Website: macys
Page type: gifting
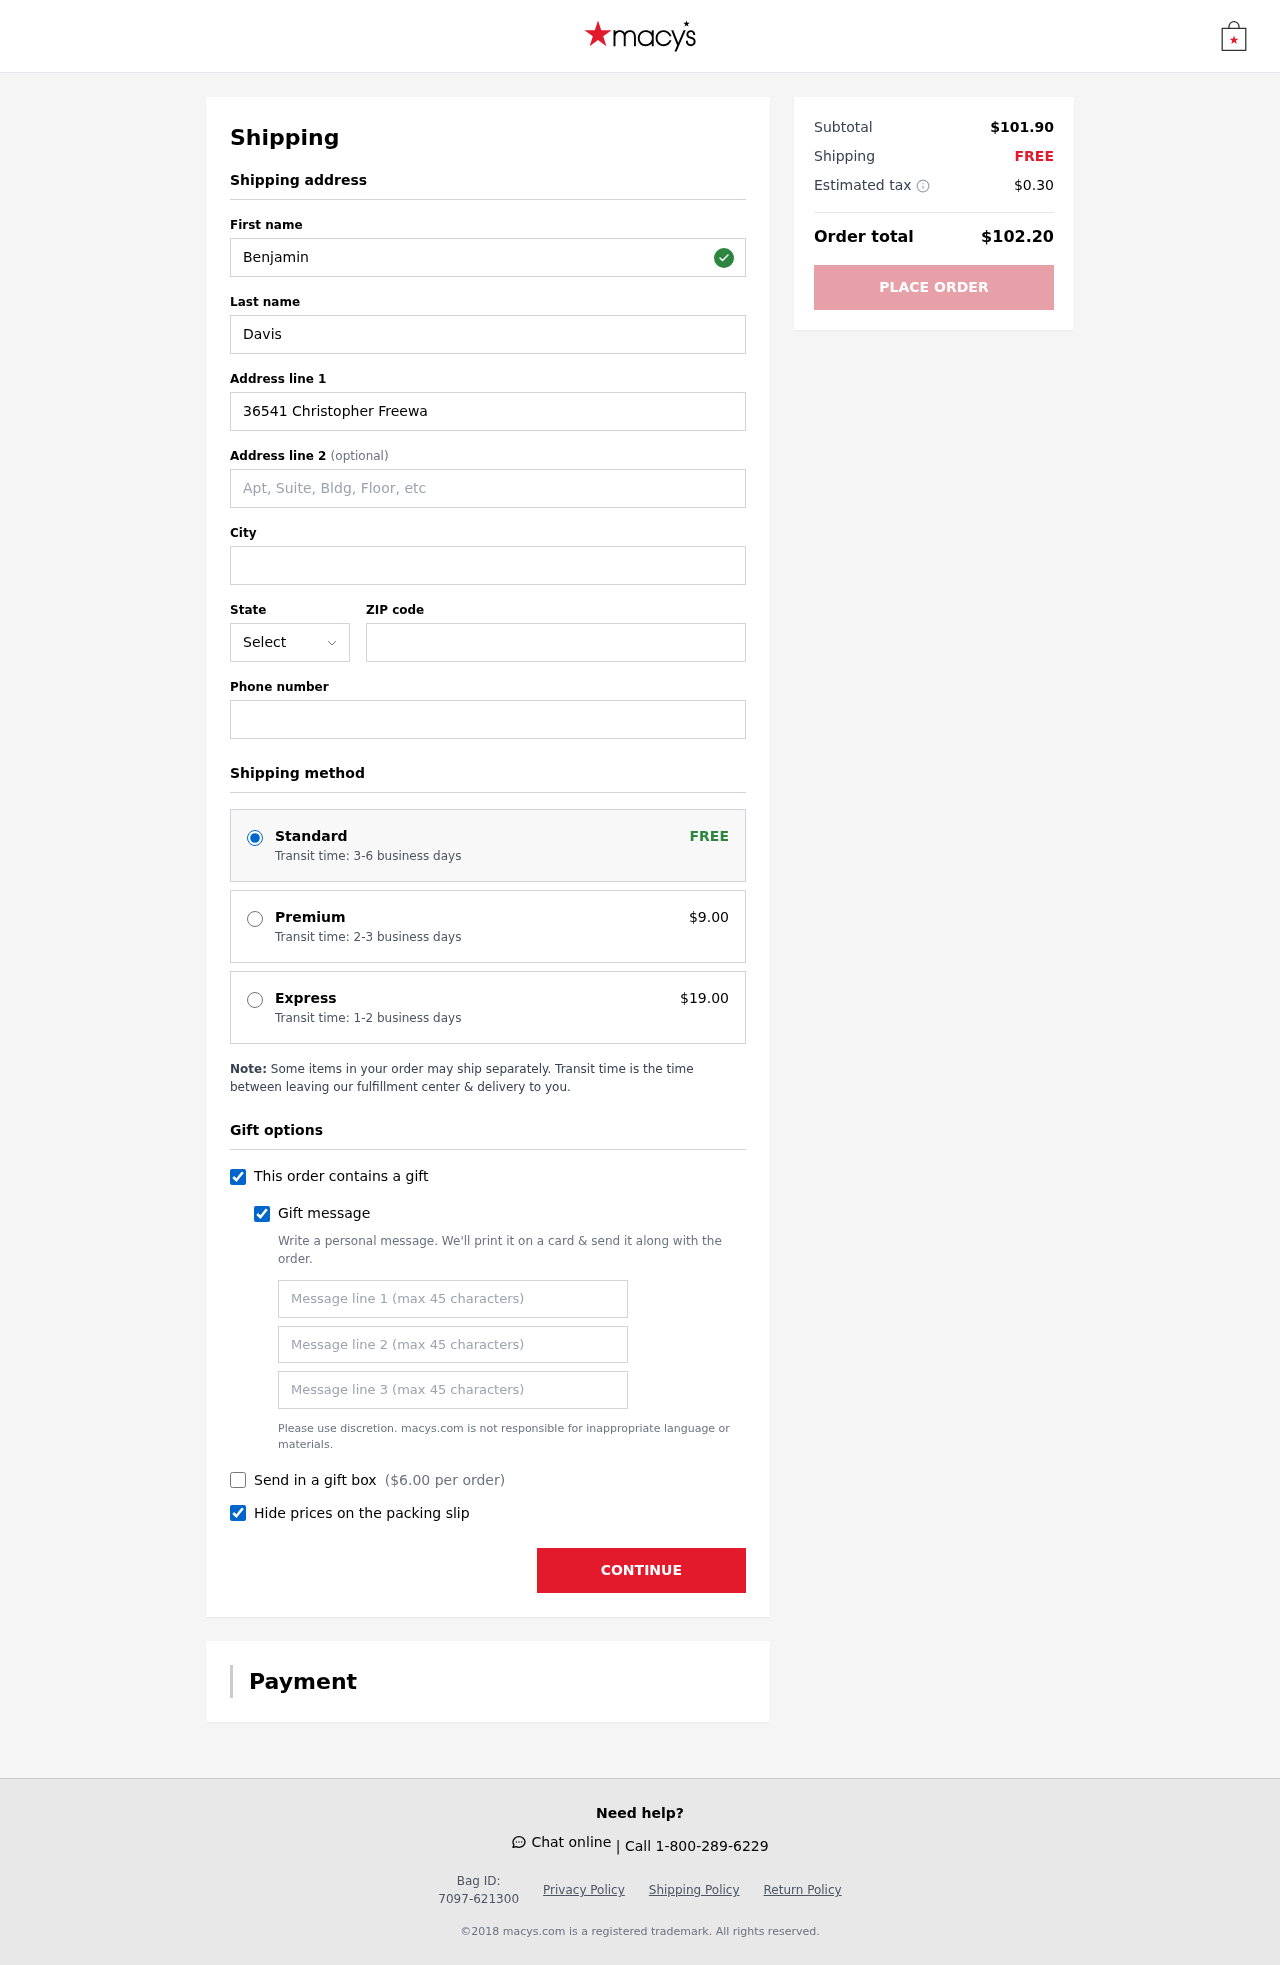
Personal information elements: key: PII_STATE_ABBR
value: DC
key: PII_FIRSTNAME
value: Benjamin
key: PII_LASTNAME
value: Davis
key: PII_STREET
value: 36541 Christopher Freeway Suite 611
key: PII_CITY
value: Pachecoport
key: PII_POSTCODE
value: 25793
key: PII_PHONE
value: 4446319609
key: PII_GIFT_MESSAGE
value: Hey Jeffrey, I saw these cool trainers and thought they’d be perfect for all your adventures! I can’t wait to see you rocking them. Enjoy! - Benjamin
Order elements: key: ORDER_SHIPPING_STANDARD
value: Transit time: 3-6 business days
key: ORDER_SHIPPING_PREMIUM
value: Transit time: 2-3 business days
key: ORDER_SHIPPING_PREMIUM_PRICE
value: $9.00
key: ORDER_SHIPPING_EXPRESS
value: Transit time: 1-2 business days
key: ORDER_SHIPPING_EXPRESS_PRICE
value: $19.00
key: ORDER_GIFT_BOX_PRICE
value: $6.00
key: ORDER_SUBTOTAL
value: $101.90
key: ORDER_SHIPPING_COST
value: FREE
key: ORDER_TAX
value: $0.30
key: ORDER_TOTAL
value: $102.20